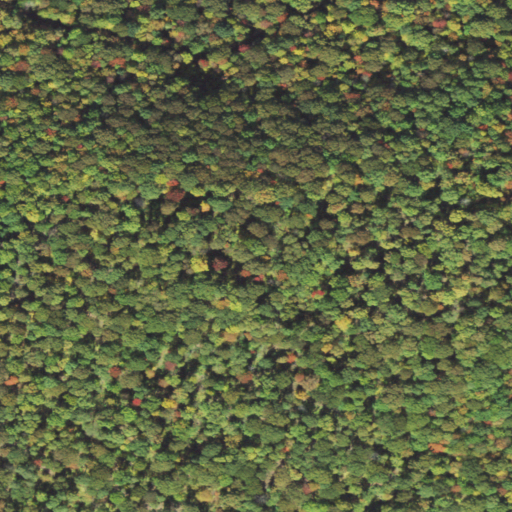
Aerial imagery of ridge(s) in Pennsylvania named Bushley Ridge containing deciduous forest and mixed forest